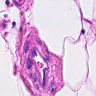
Metastatic tissue present: no